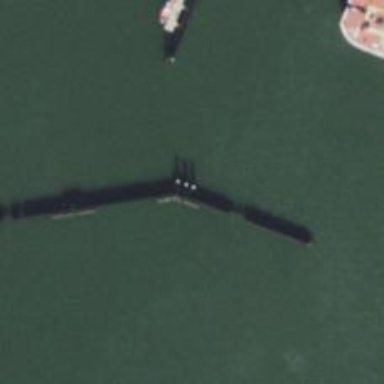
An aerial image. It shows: Breakwater structure.